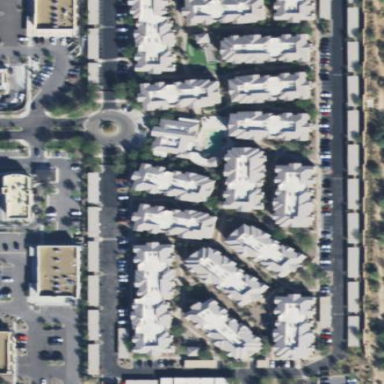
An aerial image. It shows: Residential area with apartments.